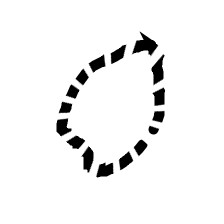
Shape: circle